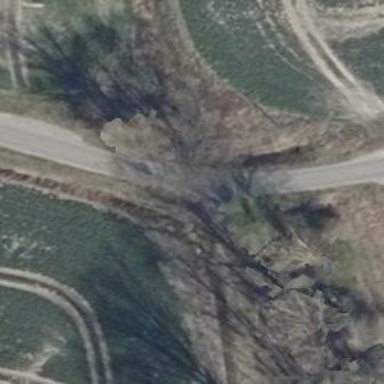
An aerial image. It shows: Unclassified road with asphalt surface.